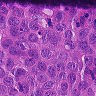
Metastatic tissue present: yes